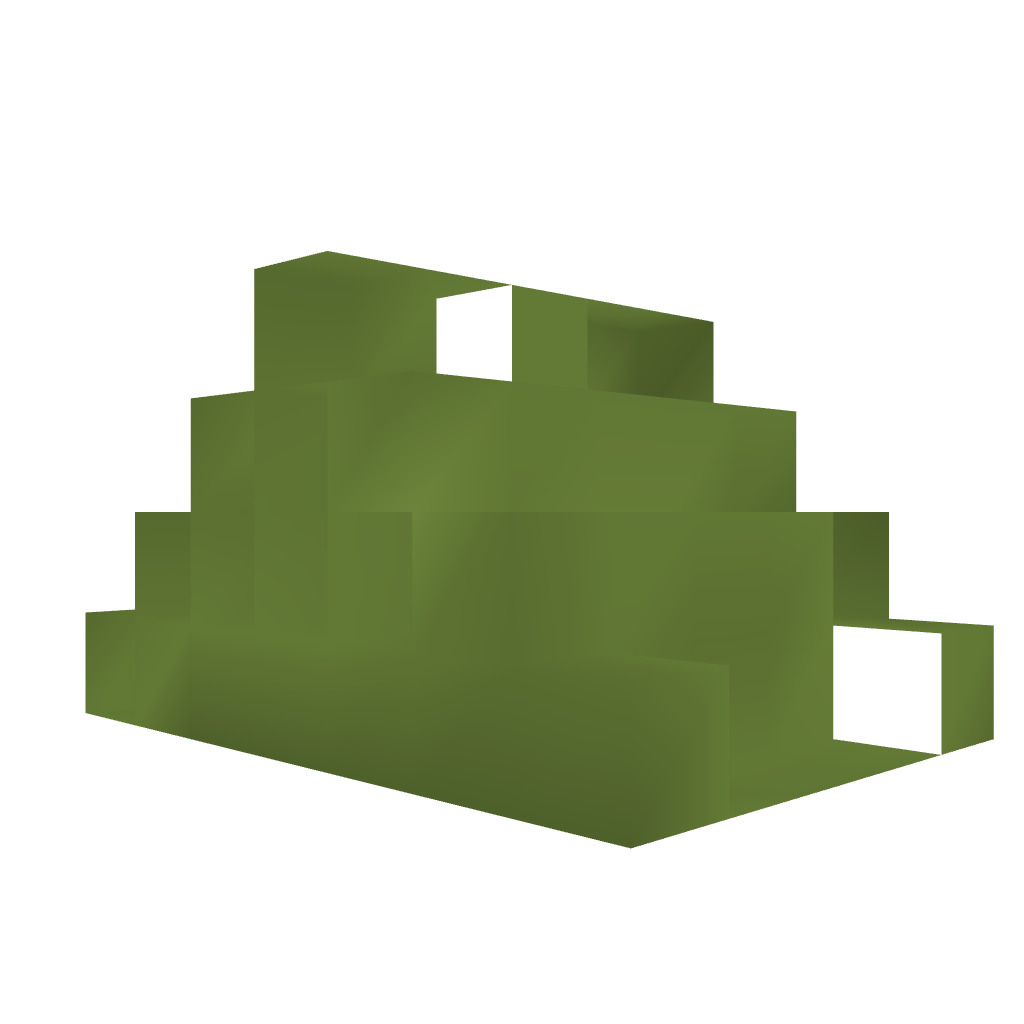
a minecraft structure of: Camping Tent good quality